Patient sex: M
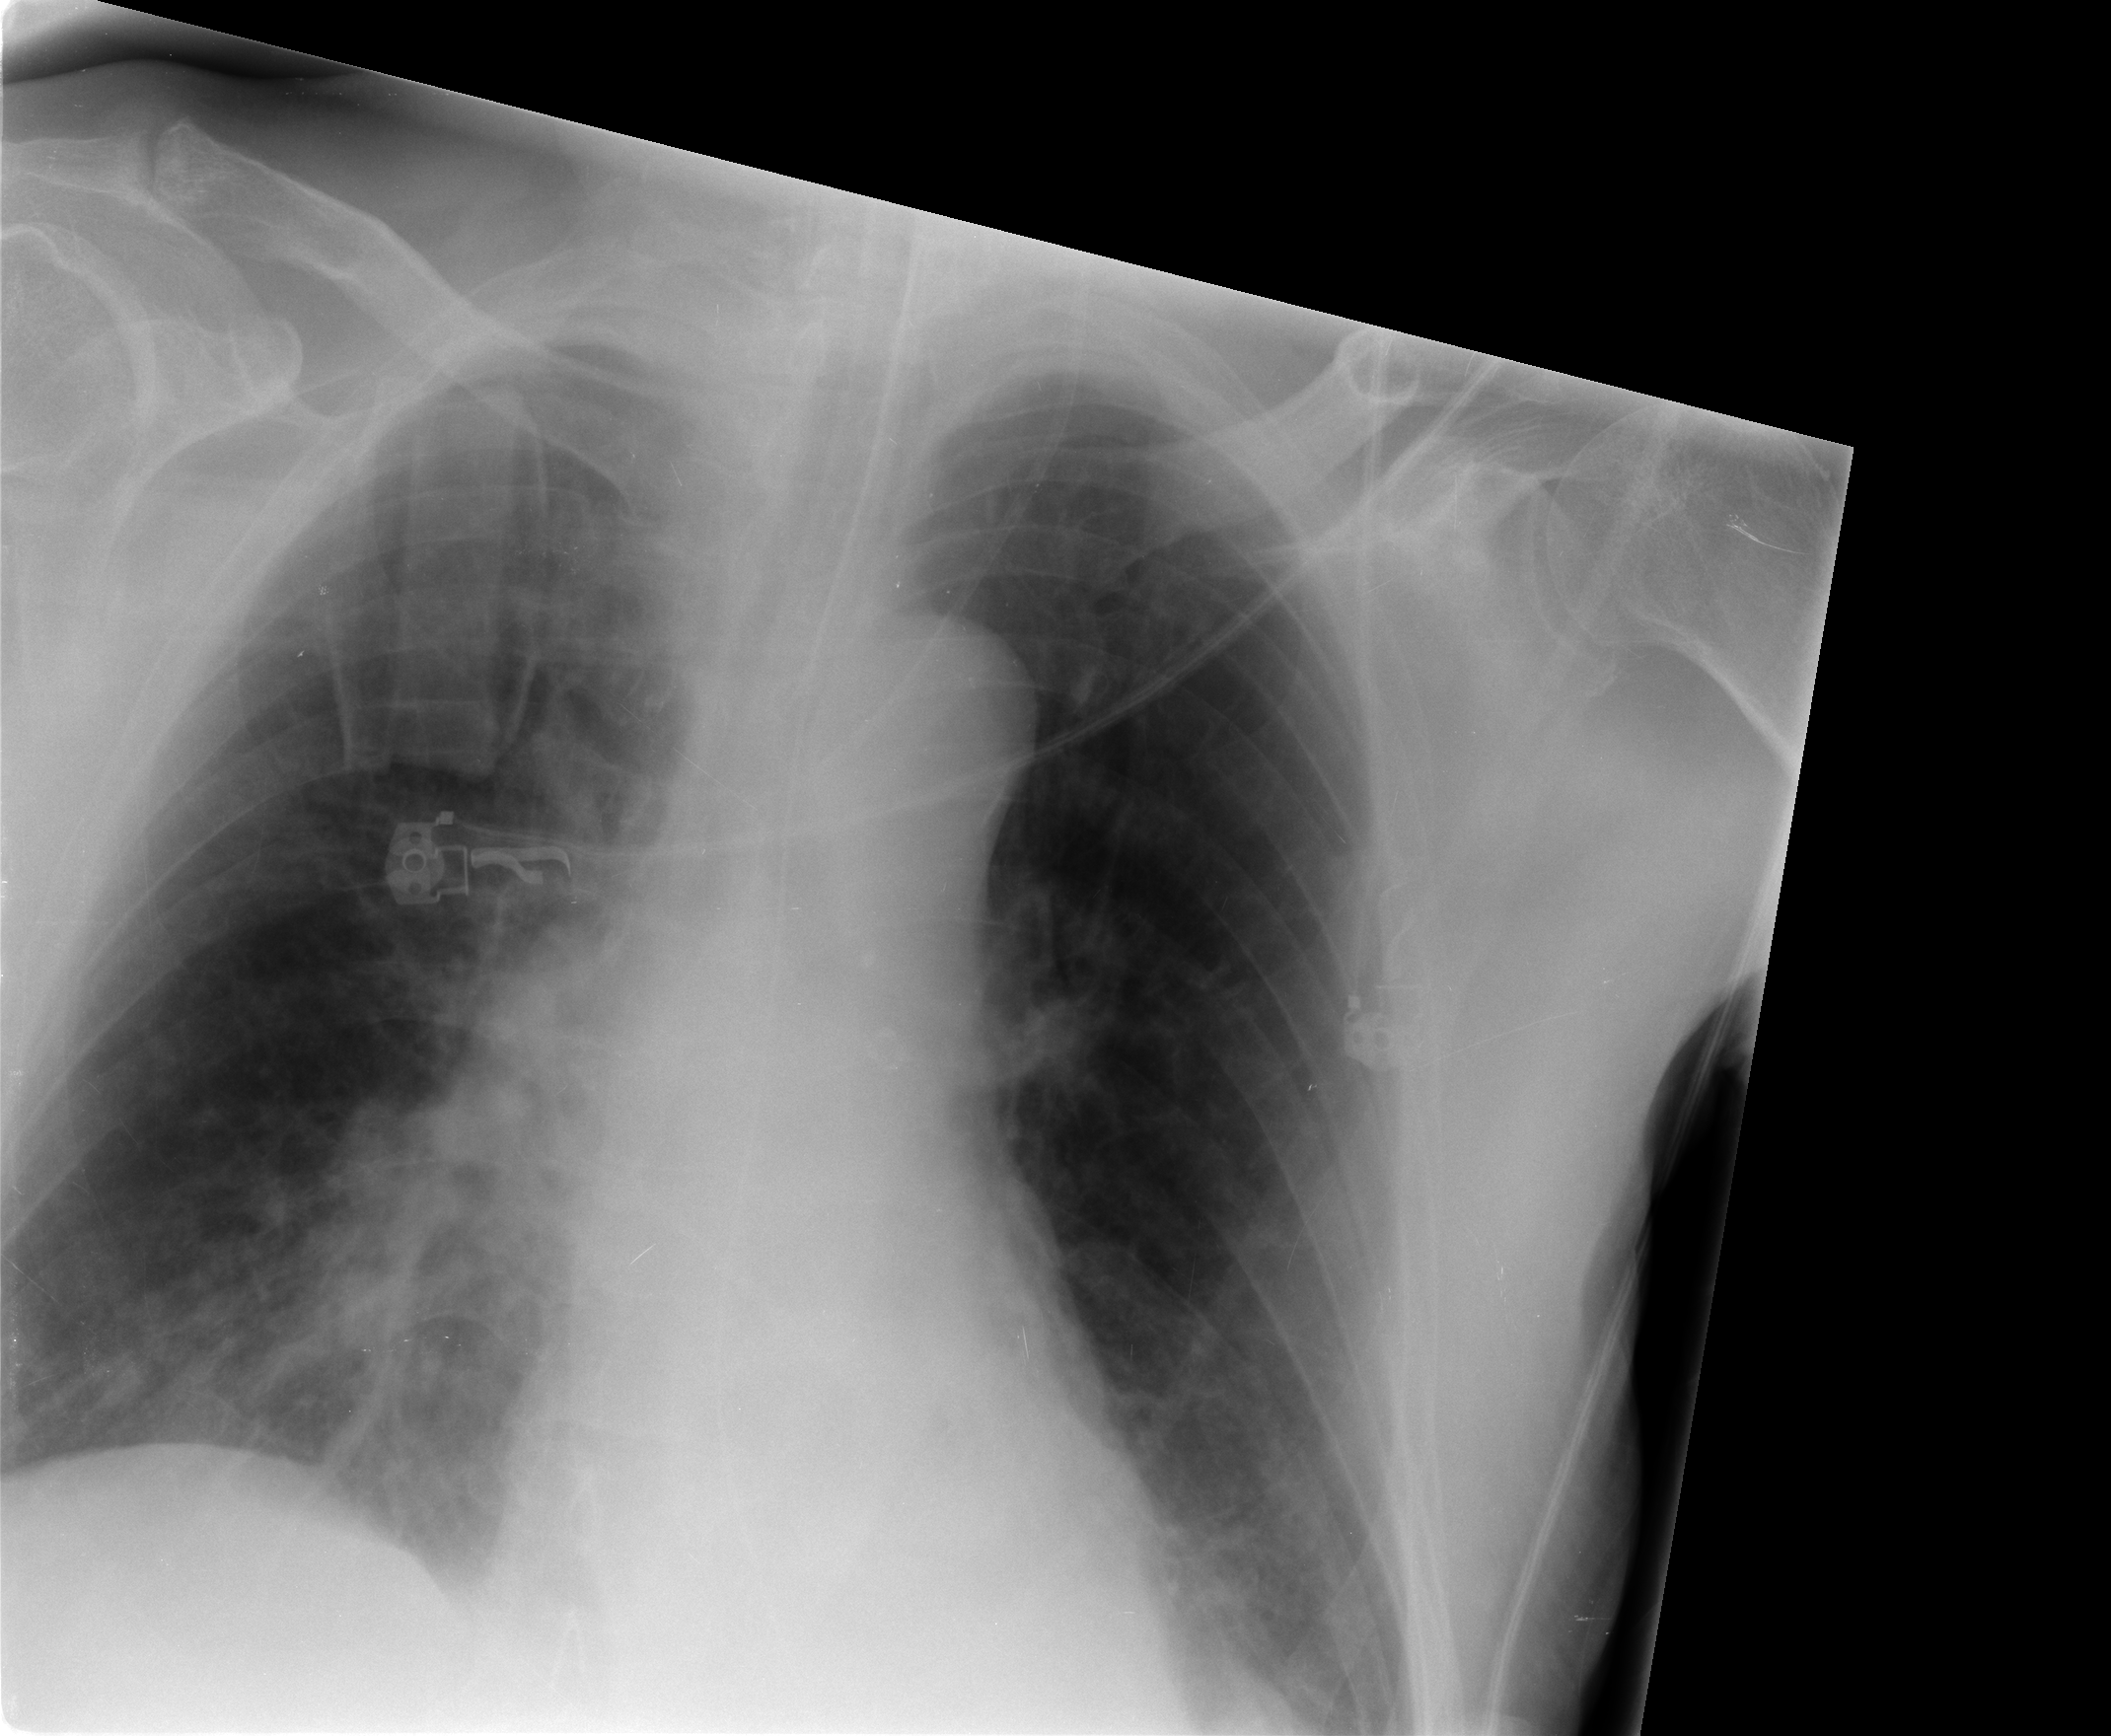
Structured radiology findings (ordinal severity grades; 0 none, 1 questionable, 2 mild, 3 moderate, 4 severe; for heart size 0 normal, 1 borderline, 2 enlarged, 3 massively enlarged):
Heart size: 0
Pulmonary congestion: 2
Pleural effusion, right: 0
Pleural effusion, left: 0
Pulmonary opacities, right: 2
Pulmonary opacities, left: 1
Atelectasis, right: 2
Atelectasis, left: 2